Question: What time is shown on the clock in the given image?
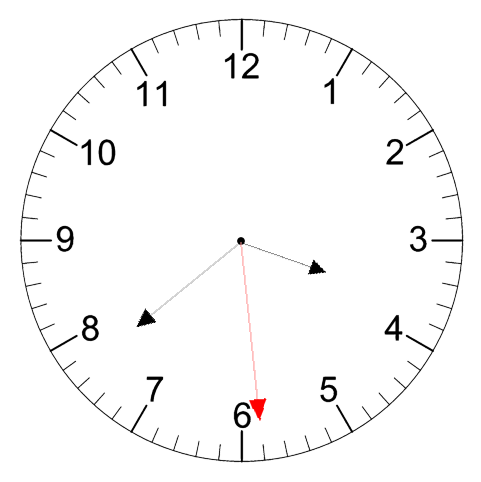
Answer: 03:38:29